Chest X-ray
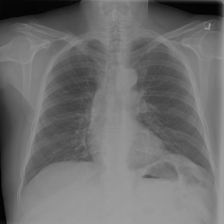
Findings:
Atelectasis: negative
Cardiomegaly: negative
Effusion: negative
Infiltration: negative
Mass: negative
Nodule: negative
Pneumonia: negative
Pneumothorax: negative
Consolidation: negative
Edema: negative
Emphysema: negative
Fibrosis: negative
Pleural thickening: negative
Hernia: negative